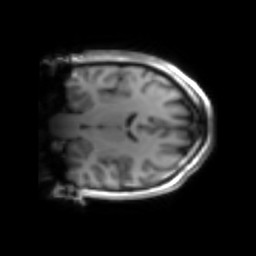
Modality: inplaneT1
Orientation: coronal
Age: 24
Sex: male
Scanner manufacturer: siemens
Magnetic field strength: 3 T
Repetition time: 1.2 s
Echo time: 0.00251 s